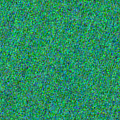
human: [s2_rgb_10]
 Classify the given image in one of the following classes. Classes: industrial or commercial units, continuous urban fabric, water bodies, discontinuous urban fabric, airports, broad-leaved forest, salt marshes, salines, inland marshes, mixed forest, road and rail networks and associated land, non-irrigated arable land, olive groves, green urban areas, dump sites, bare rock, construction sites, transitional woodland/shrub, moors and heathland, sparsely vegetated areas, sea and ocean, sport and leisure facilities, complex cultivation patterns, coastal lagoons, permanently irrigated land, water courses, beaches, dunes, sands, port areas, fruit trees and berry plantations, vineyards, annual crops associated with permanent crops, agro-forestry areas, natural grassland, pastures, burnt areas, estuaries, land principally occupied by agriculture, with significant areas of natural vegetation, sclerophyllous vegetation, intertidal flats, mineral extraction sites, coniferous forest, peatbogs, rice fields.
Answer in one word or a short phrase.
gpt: sea and ocean